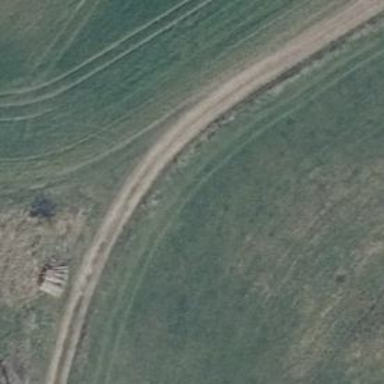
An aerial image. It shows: Track with ground surface of grade 2.